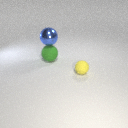
small yellow rubber sphere to the right of large green rubber sphere